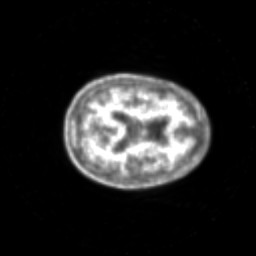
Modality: PET
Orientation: axial
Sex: female
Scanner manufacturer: siemens